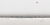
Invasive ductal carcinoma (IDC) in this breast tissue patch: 0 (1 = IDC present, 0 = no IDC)